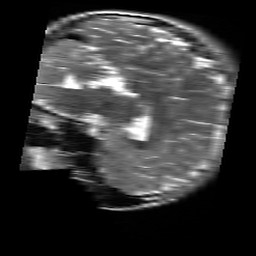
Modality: T2w
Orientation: sagittal
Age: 21
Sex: female
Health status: healthy
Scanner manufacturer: siemens
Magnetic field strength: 3 T
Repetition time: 4.01 s
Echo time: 0.116 s